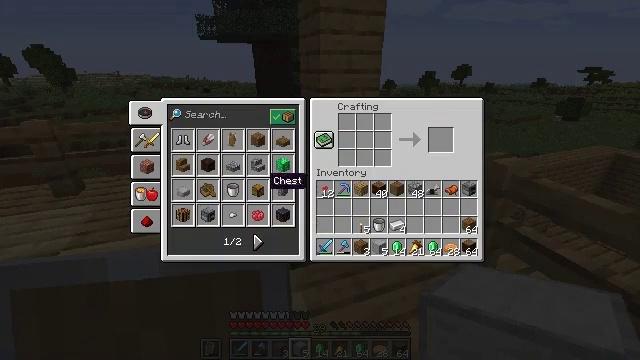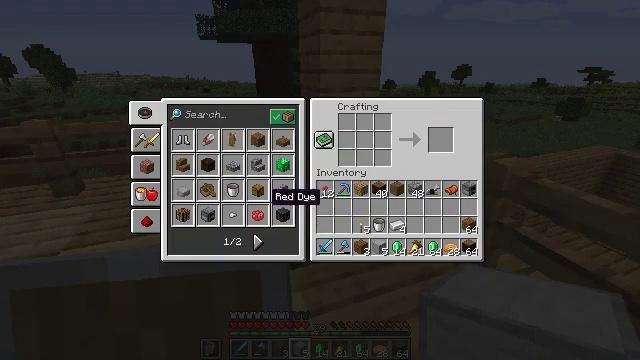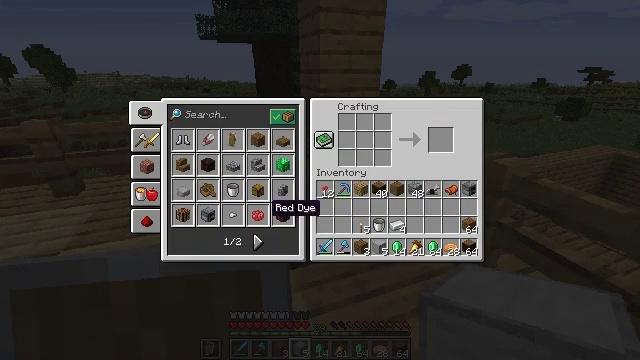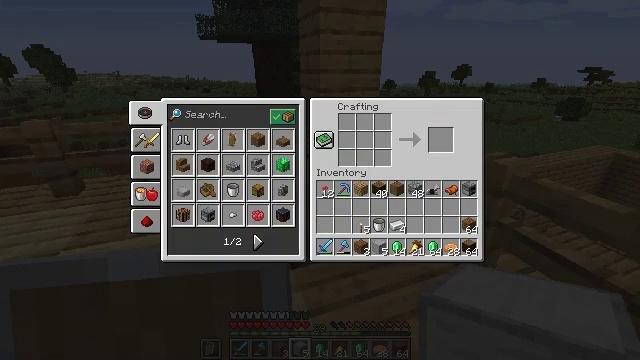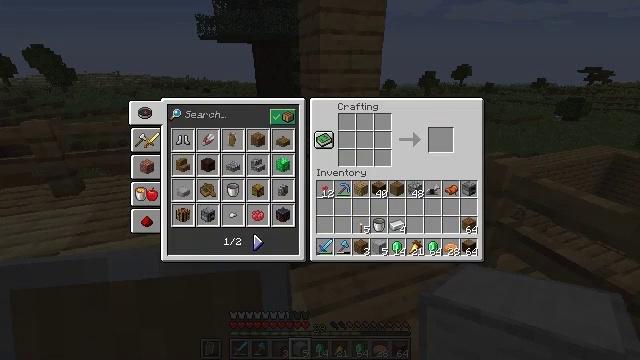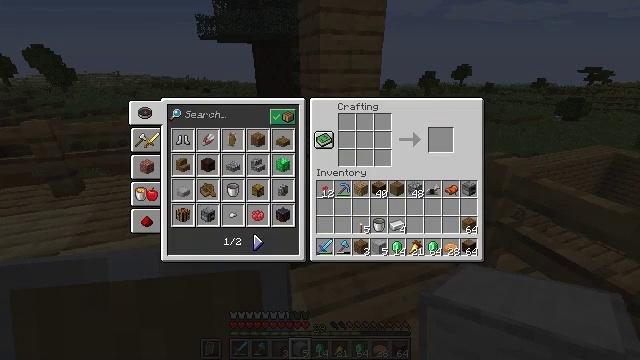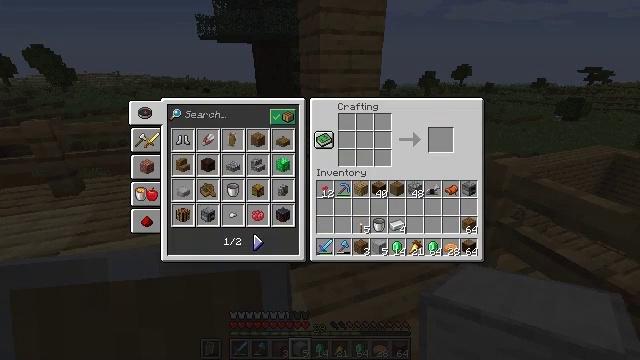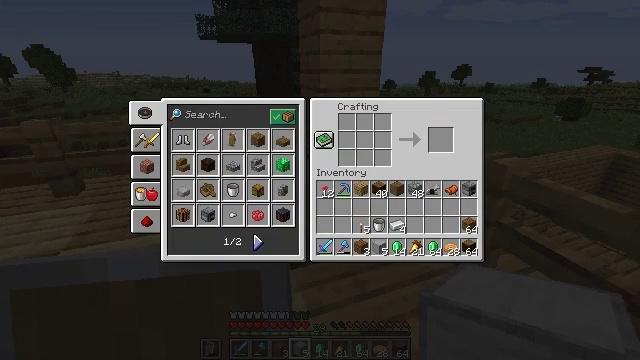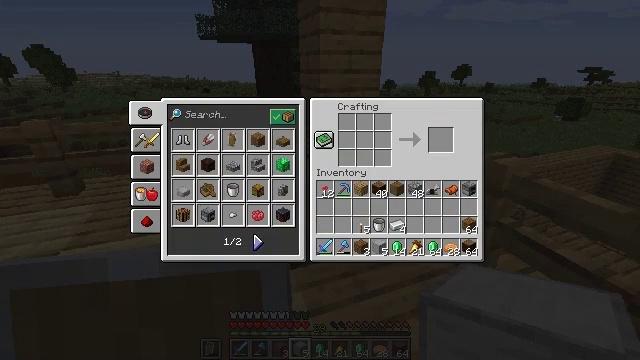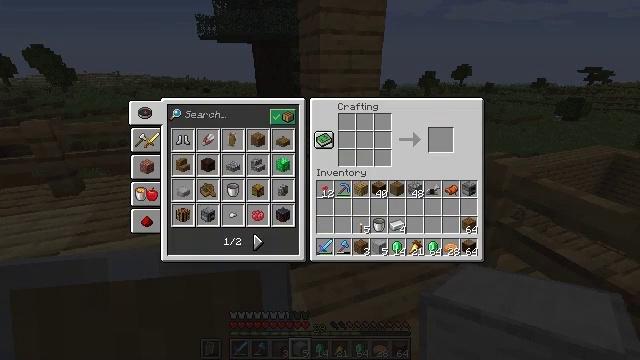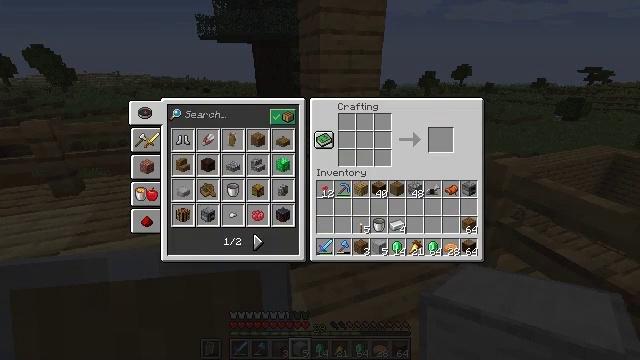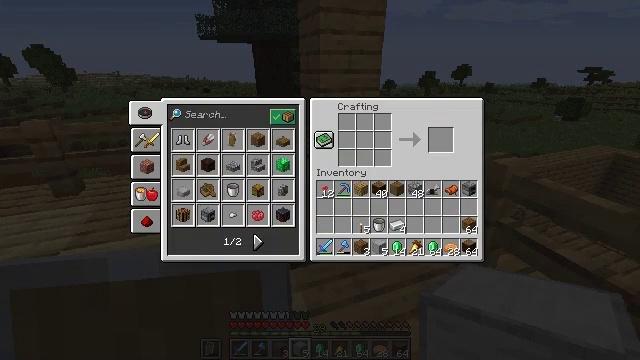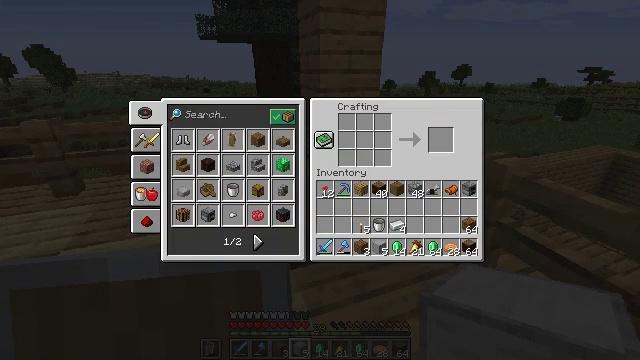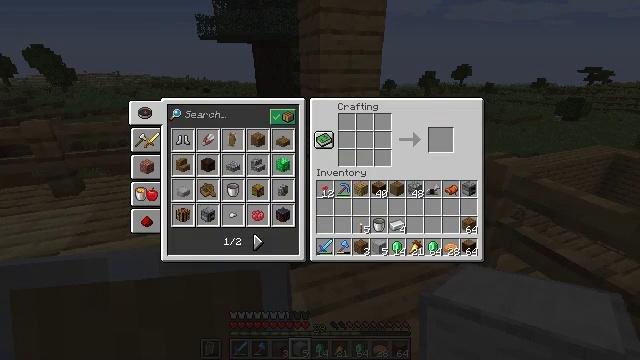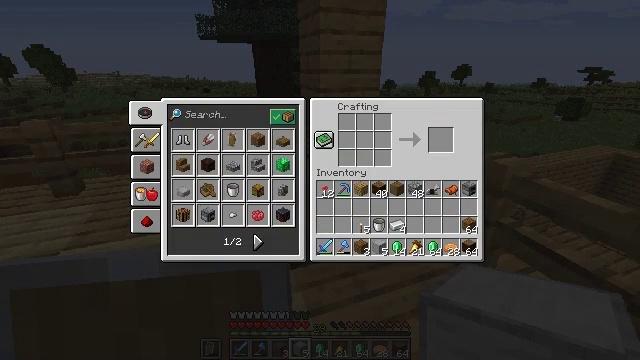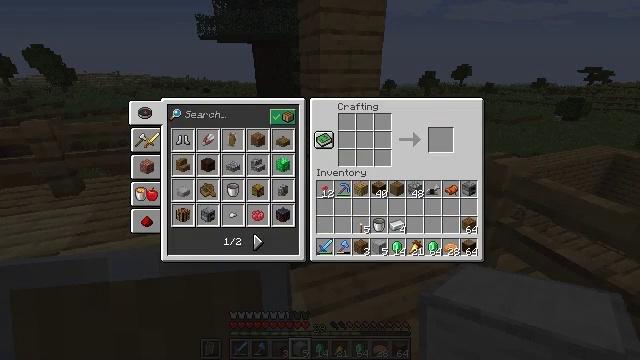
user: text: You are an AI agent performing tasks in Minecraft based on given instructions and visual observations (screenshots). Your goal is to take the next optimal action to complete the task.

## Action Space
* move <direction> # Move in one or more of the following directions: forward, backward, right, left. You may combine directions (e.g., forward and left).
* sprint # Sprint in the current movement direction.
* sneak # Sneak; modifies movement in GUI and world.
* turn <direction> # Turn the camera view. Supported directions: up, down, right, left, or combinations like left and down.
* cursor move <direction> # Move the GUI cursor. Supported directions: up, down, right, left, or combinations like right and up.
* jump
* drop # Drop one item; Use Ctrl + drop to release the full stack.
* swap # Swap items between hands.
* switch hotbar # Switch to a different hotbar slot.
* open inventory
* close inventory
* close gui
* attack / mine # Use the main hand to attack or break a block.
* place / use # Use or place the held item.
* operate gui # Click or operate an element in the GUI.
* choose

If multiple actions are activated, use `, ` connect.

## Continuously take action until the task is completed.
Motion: motion action
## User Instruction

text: Make a blast furnace with a furnace, iron ingots, and smooth stone.
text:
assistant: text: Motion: cursor move down
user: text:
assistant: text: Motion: cursor move down
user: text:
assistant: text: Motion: cursor move down
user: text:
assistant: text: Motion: no_op
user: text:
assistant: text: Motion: no_op
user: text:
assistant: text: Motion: no_op
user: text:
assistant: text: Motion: no_op
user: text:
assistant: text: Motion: no_op
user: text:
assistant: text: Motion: no_op
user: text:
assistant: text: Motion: no_op
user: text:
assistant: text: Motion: no_op
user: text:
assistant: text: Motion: no_op
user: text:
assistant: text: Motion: no_op
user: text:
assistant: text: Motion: no_op
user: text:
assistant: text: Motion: no_op
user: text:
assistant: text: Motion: no_op
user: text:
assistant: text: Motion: operate gui
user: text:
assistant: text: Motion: operate gui
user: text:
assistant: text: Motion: operate gui
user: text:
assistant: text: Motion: no_op
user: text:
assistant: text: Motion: no_op
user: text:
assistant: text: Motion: no_op
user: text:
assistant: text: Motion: no_op
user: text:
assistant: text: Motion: no_op
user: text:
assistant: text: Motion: no_op
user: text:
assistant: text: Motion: no_op
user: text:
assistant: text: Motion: no_op
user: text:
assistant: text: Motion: cursor move left
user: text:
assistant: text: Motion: cursor move left and up
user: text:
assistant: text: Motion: cursor move left and up